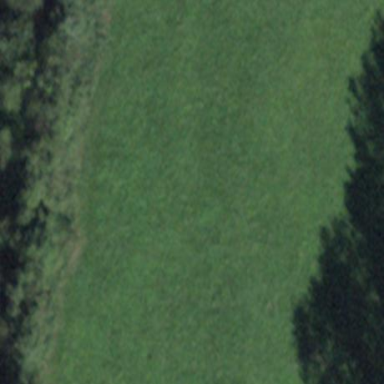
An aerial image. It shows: Beautiful meadow.